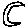
Label: moon